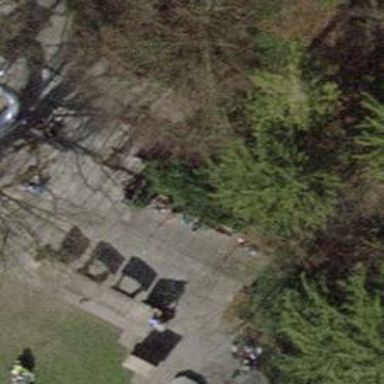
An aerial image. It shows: Bench.